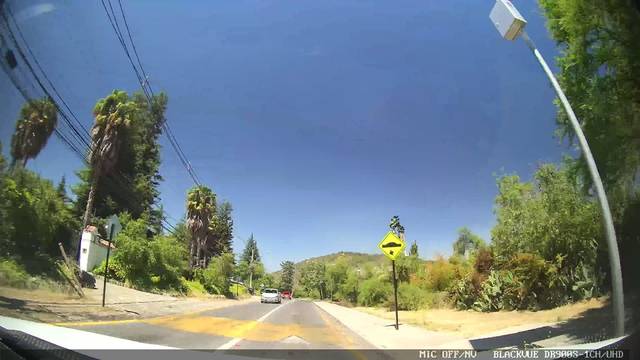
Region: Chile
Coordinates: -33.367, -70.548